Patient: sex M, age 28
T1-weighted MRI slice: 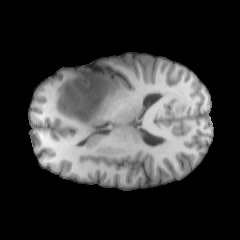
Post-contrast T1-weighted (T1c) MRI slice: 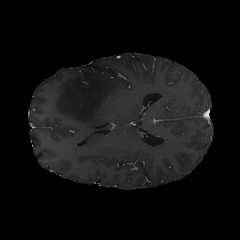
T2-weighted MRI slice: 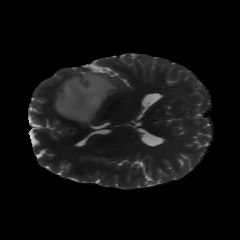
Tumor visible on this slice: yes
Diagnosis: Astrocytoma, IDH-mutant
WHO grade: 2